七年级 · 组合数学
杨辉三角形, 又称贾宪三角形、帕斯卡三角形, 是二项式系数在三角形中的一种几何排列.在我国南宋数学家杨辉所著的《详解九章算术》(1261年)一书中用如图的三角形解释二项和的乘方规律.

观察下列各式及其展开式:

$$
\begin{aligned}
& (a+b)^{2}=a^{2}+2 a b+b^{2} \\
& (a+b)^{3}=a^{3}+3 a^{2} b+3 a b^{2}+b^{3} \\
& (a+b)^{4}=a^{4}+4 a^{3} b+6 a^{2} b^{2}+4 a b^{3}+b^{4} \\
& (a+b)^{5}=a^{5}+5 a^{4} b+10 a^{3} b^{2}+10 a^{2} b^{3}+5 a b^{4}+b^{5}
\end{aligned}
$$

请你猜想 $(a+b)^{10}$ 展开式的第三项的系数是 $($ )

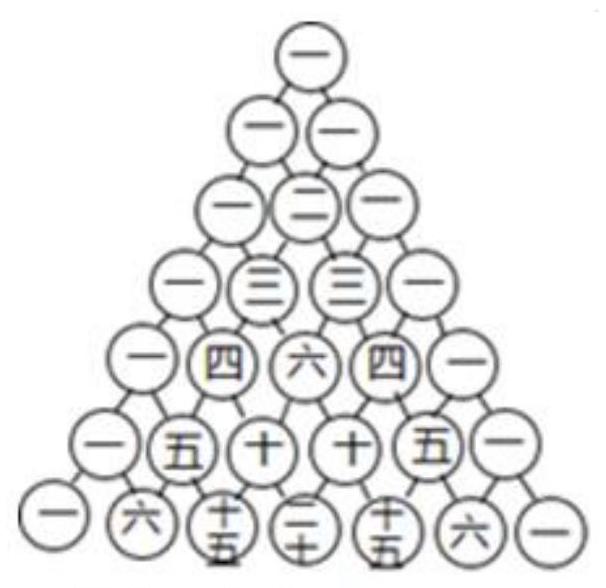
A. 36
B. 45
C. 55
D. 66

答案: B
解析: 【答案】B

【解析】

【分析】

此题考查了数字变化规律, 通过观察、分析、归纳发现其中的规律, 并应用发现的规律解决问题.

根据图形中的规律即可求出 $(a+b)^{10}$ 的展开式中第三项的系数.

【解答】

解: 找规律发现 $(a+b)^{3}$ 的第三项系数为 $3=1+2$;

$(a+b)^{4}$ 的第三项系数为 $6=1+2+3$;

$(a+b)^{5}$ 的第三项系数为 $10=1+2+3+4$;

不难发现 $(a+b)^{n}$ 的第三项系数为 $1+2+3+\cdots+(n-2)+(n-1)$,

$\therefore(a+b)^{10}$ 展开式的第三项的系数是 $1+2+3+\cdots+9=45$.

故选 $B$.